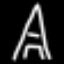
Label: The Eiffel Tower